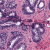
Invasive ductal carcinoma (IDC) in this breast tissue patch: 0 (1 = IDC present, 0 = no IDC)